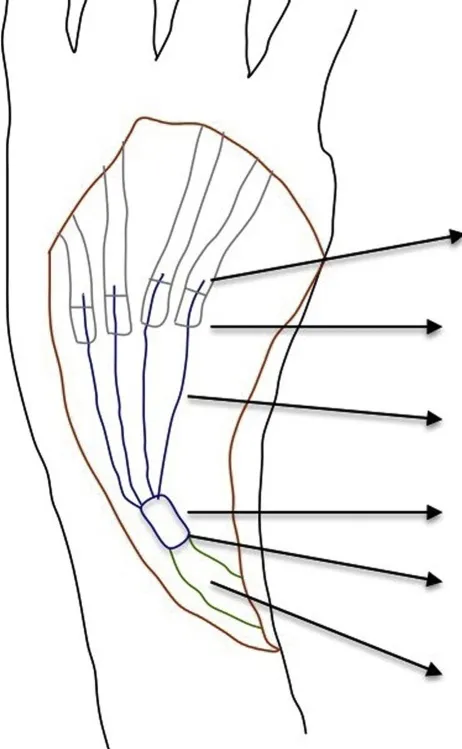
Diagrammatic demonstration of the second stage. The motor tendon is the transferred flexor carpi ulnaris. The tendon graft is the flexor carpi radialis tendon which is split distally to 4 slips (one slip to each finger). The proximal tendon repair is done first. Adjustment of tension is done during the distal tendon repair between the slips of the tendon graft and the remnants of the extensor tendons.
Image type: radiology (x_ray)